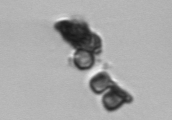
Label: Thalassiosira_TAG_external_detritus